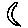
Label: moon